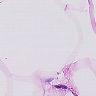
Metastatic tissue present: no